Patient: sex M, age 72
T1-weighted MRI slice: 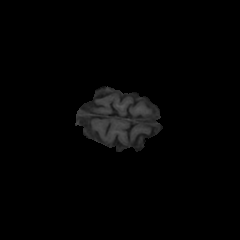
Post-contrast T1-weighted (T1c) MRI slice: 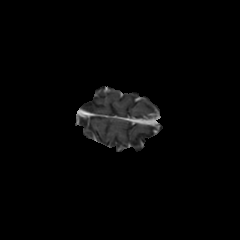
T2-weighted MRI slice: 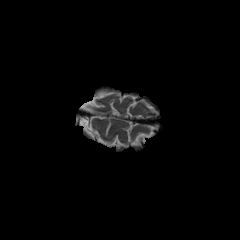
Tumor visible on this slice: no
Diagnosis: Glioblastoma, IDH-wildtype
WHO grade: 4